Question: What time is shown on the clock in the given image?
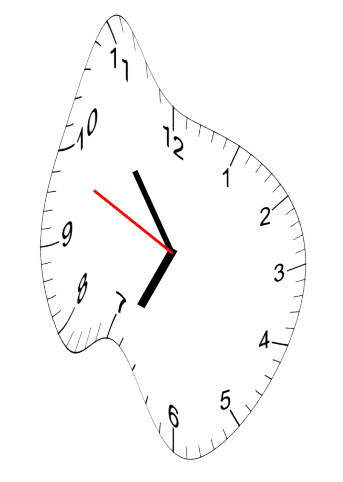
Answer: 06:53:49